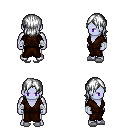
a pixel art fantasy rpg character, male body template, dark elf, purple skin, brown robe, white pants, white long bangs hairstyle, white cloth bandages, white slippers, four views (front, back, left, right), 2x2 character sprite sheet, small pixel art, hard edges, no anti-aliasing